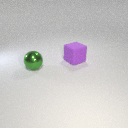
large green metal sphere in front of large purple rubber cube